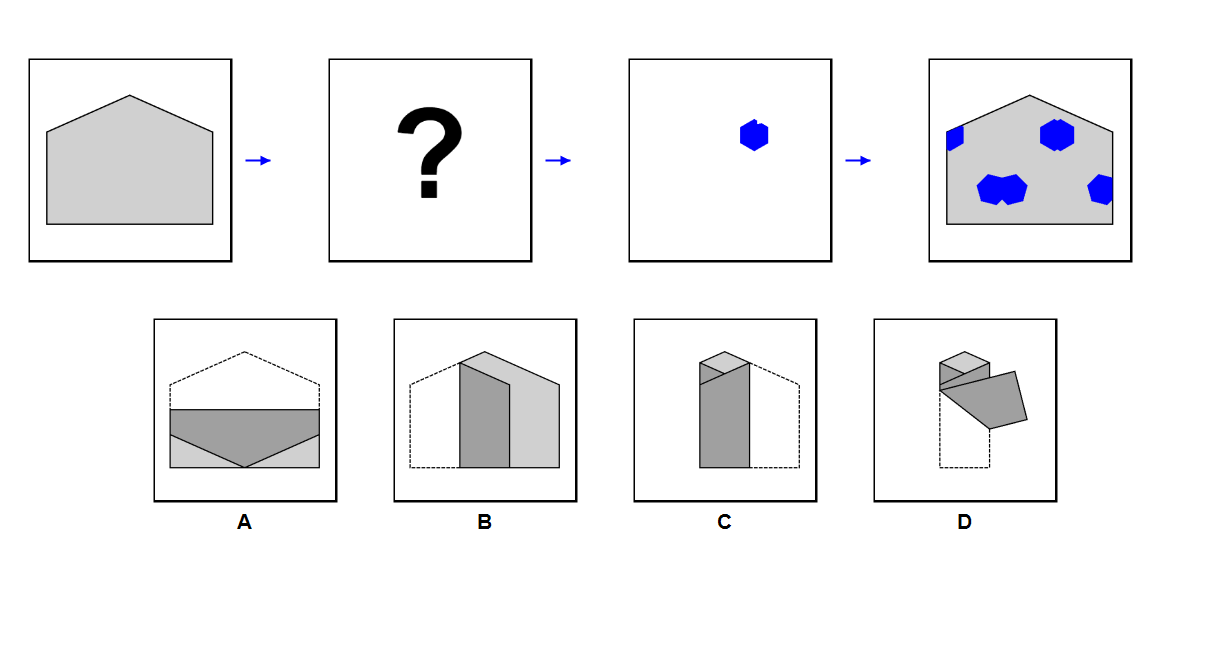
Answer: A